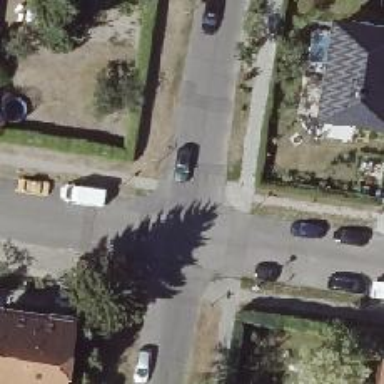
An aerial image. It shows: Unmarked crossing on the road.